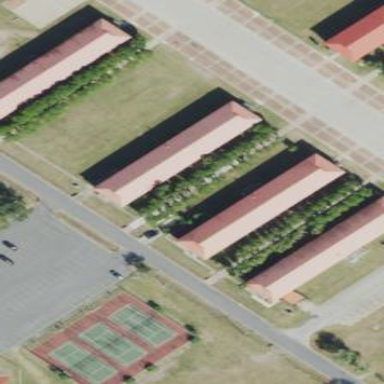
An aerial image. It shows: Dormitory building.